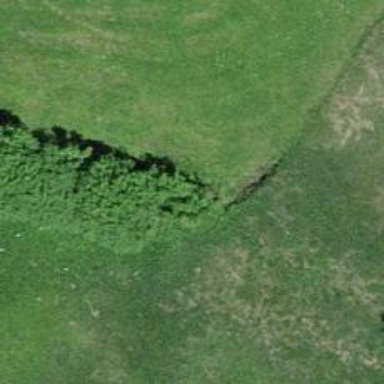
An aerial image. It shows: Hedge acting as barrier.